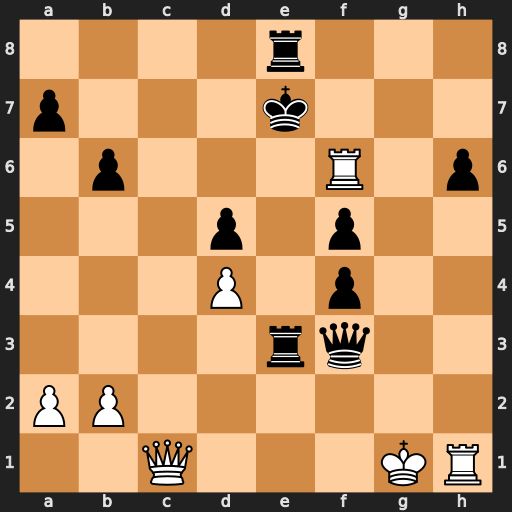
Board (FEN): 4r3/p3k3/1p3R1p/3p1p2/3P1p2/4rq2/PP6/2Q3KR
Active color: w
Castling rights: -
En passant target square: -
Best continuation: Qc7+ Kxf6 Rxh6+ Kg5 Qg7#